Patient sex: M
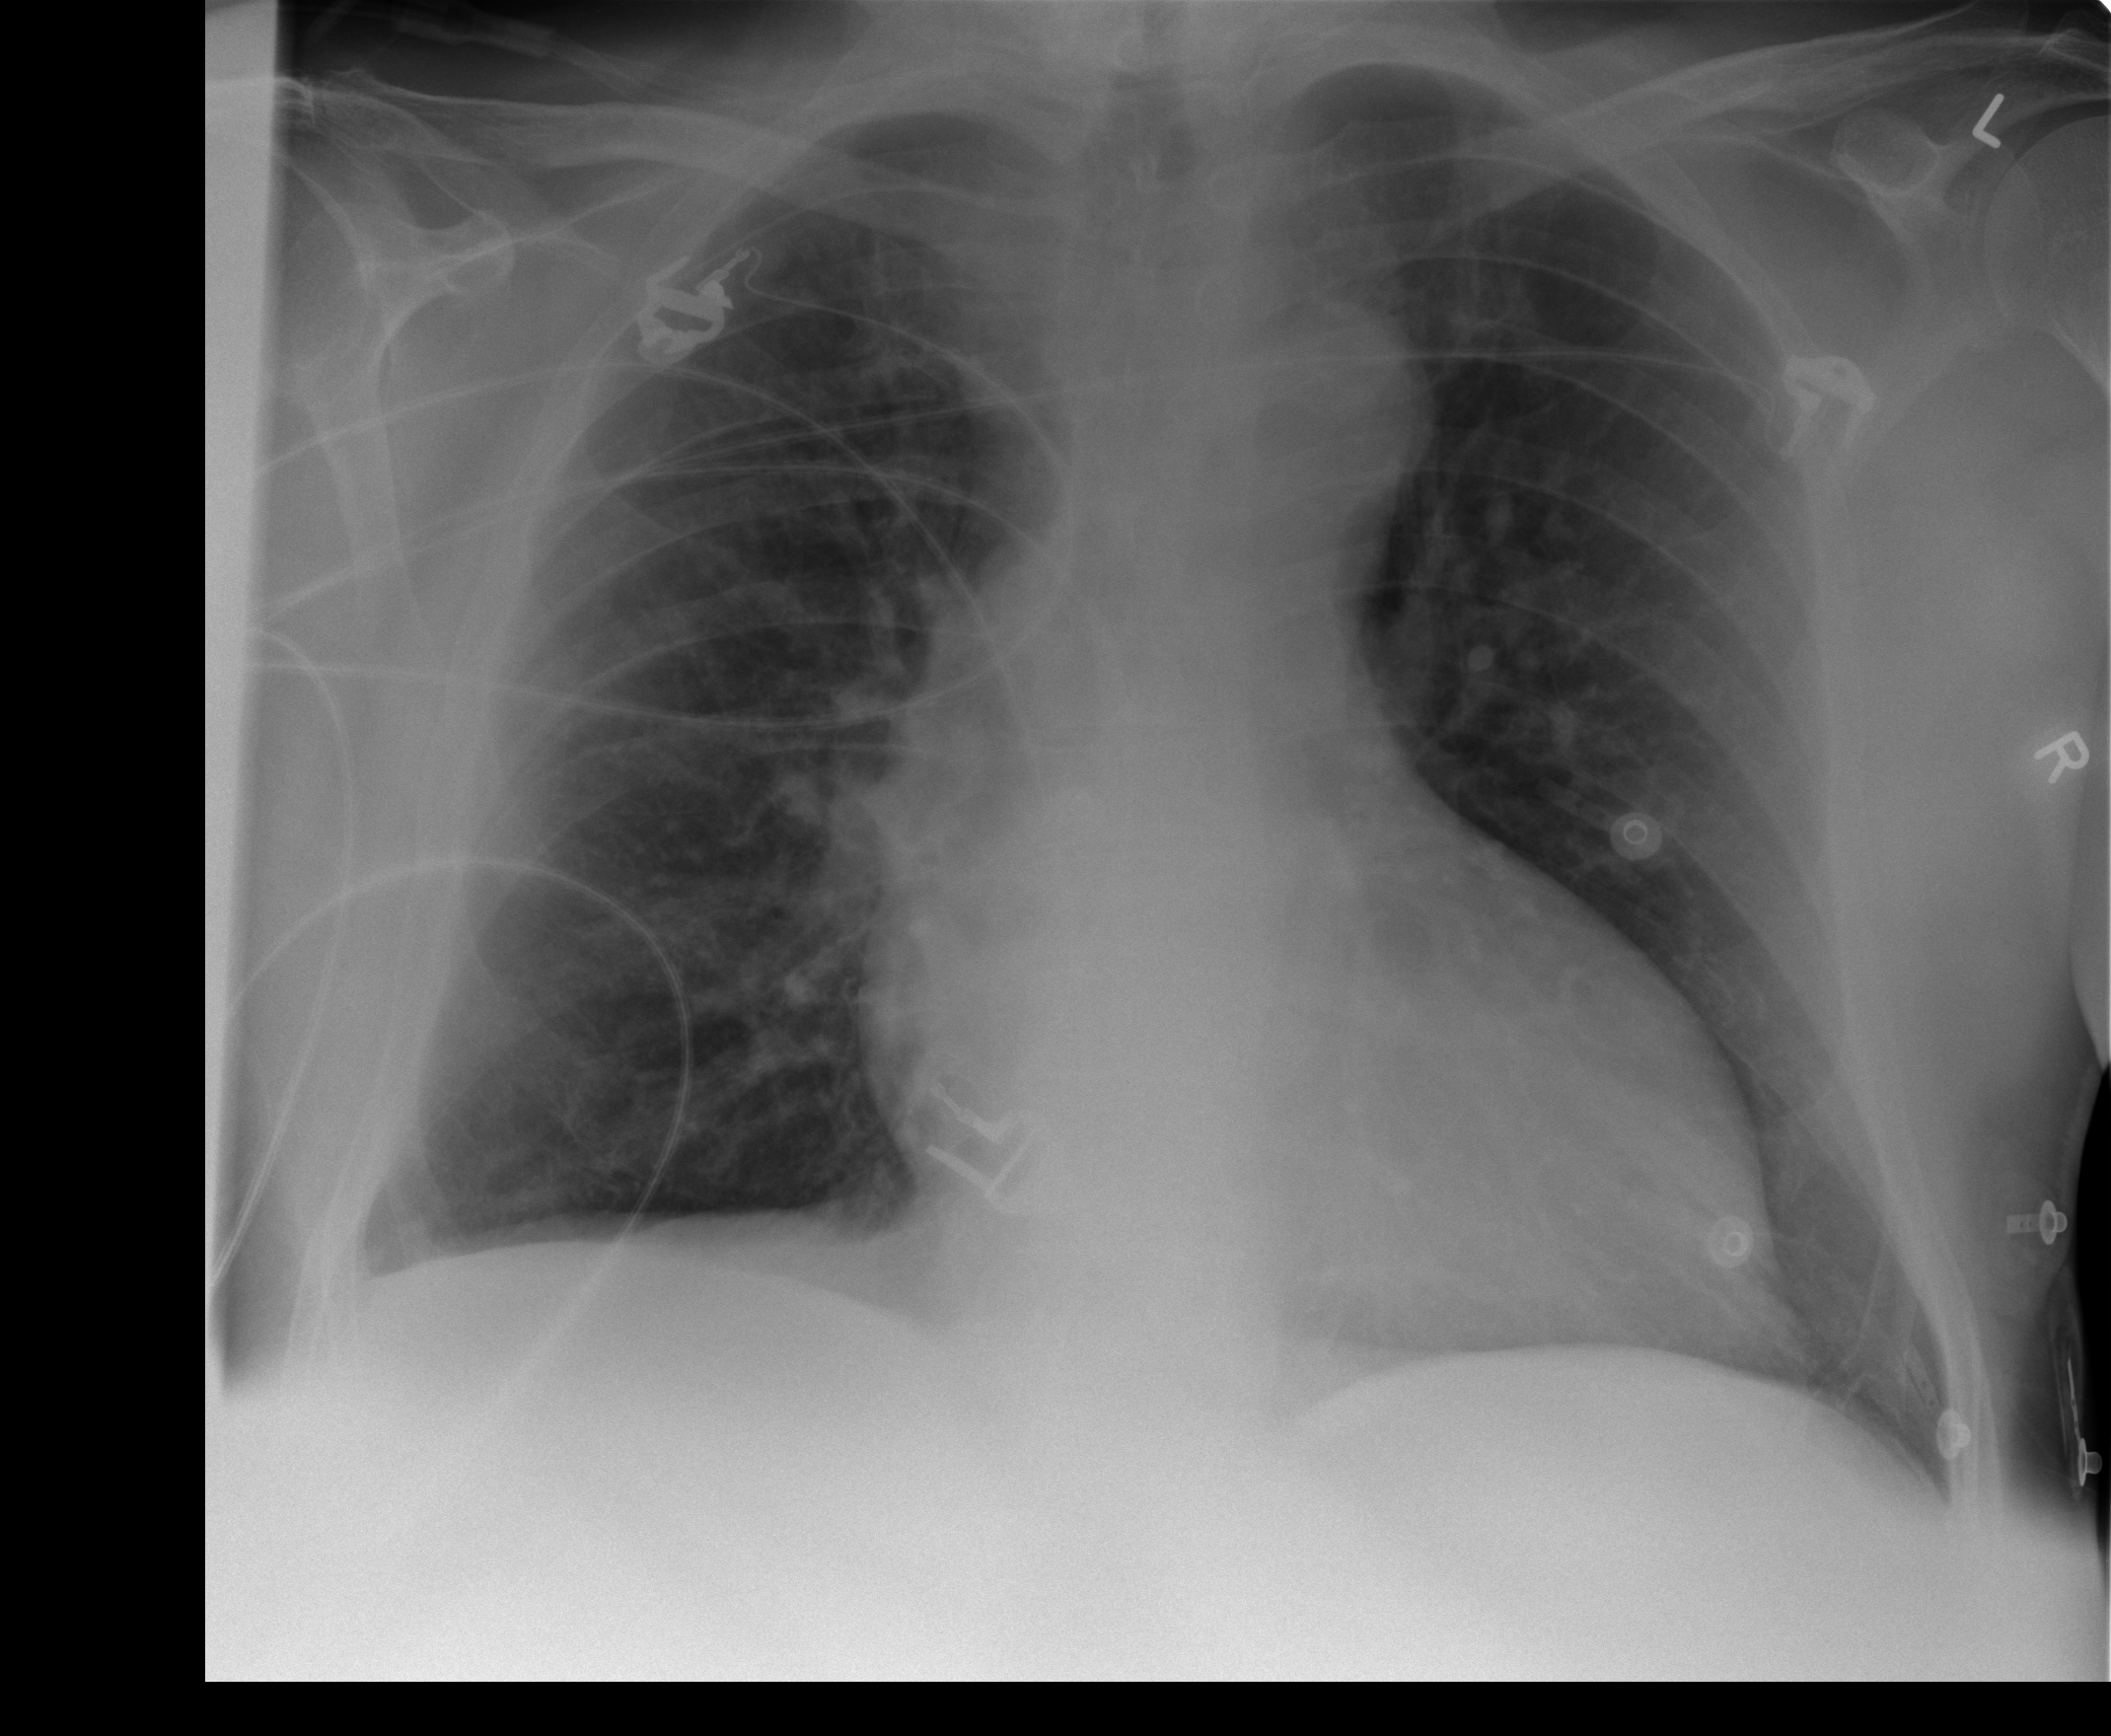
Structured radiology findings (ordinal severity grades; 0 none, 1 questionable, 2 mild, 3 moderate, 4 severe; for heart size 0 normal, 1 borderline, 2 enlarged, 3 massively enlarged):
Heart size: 1
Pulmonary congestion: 1
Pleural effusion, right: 1
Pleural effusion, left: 0
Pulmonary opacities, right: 0
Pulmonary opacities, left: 0
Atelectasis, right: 0
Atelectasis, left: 0